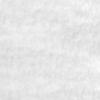
Label: no_change